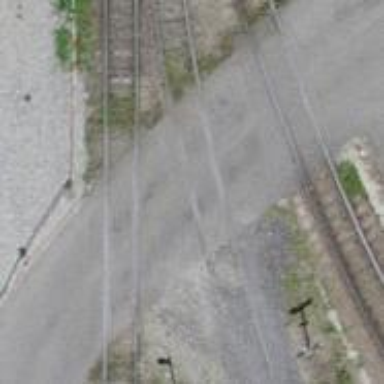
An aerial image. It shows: Railway level crossing.